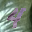
Label: 4